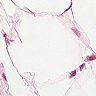
Metastatic tissue present: no